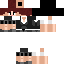
A female human skin with medium skin, wearing brown long hair dressed in a blue hoodie and gray shorts, featuring a closed mouth.